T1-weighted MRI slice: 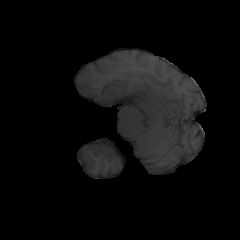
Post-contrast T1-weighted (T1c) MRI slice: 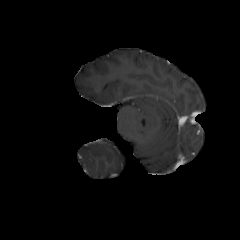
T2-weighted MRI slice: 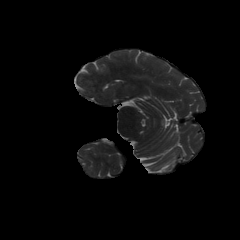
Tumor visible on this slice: no